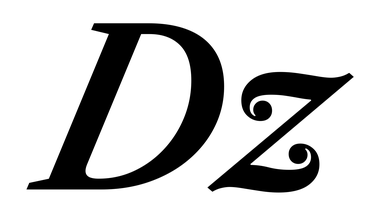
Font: LibreCaslonText-Italic_SemiBold_Italic